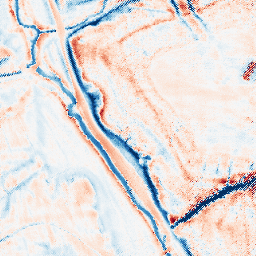
Category: edge_preserving
Decomposition family: bilateral
Decomposition parameters: d: 21
sigma_color: 75
sigma_space: 150
Upsampling method: regularized
Upsampling parameters: scale: 4
lambda_reg: 0.1
Upsampling scale: 4